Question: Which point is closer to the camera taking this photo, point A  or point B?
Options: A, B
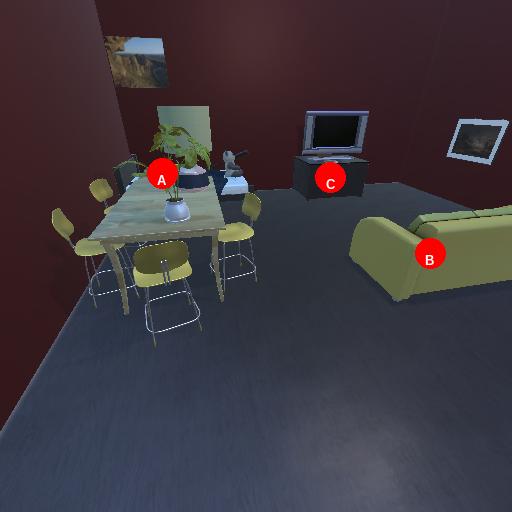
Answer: A